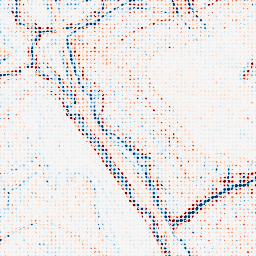
Category: edge_preserving
Decomposition family: bilateral
Decomposition parameters: d: 9
sigma_color: 150
sigma_space: 75
Upsampling method: sinc_hamming
Upsampling parameters: scale: 8
kernel_size: 4
Upsampling scale: 8